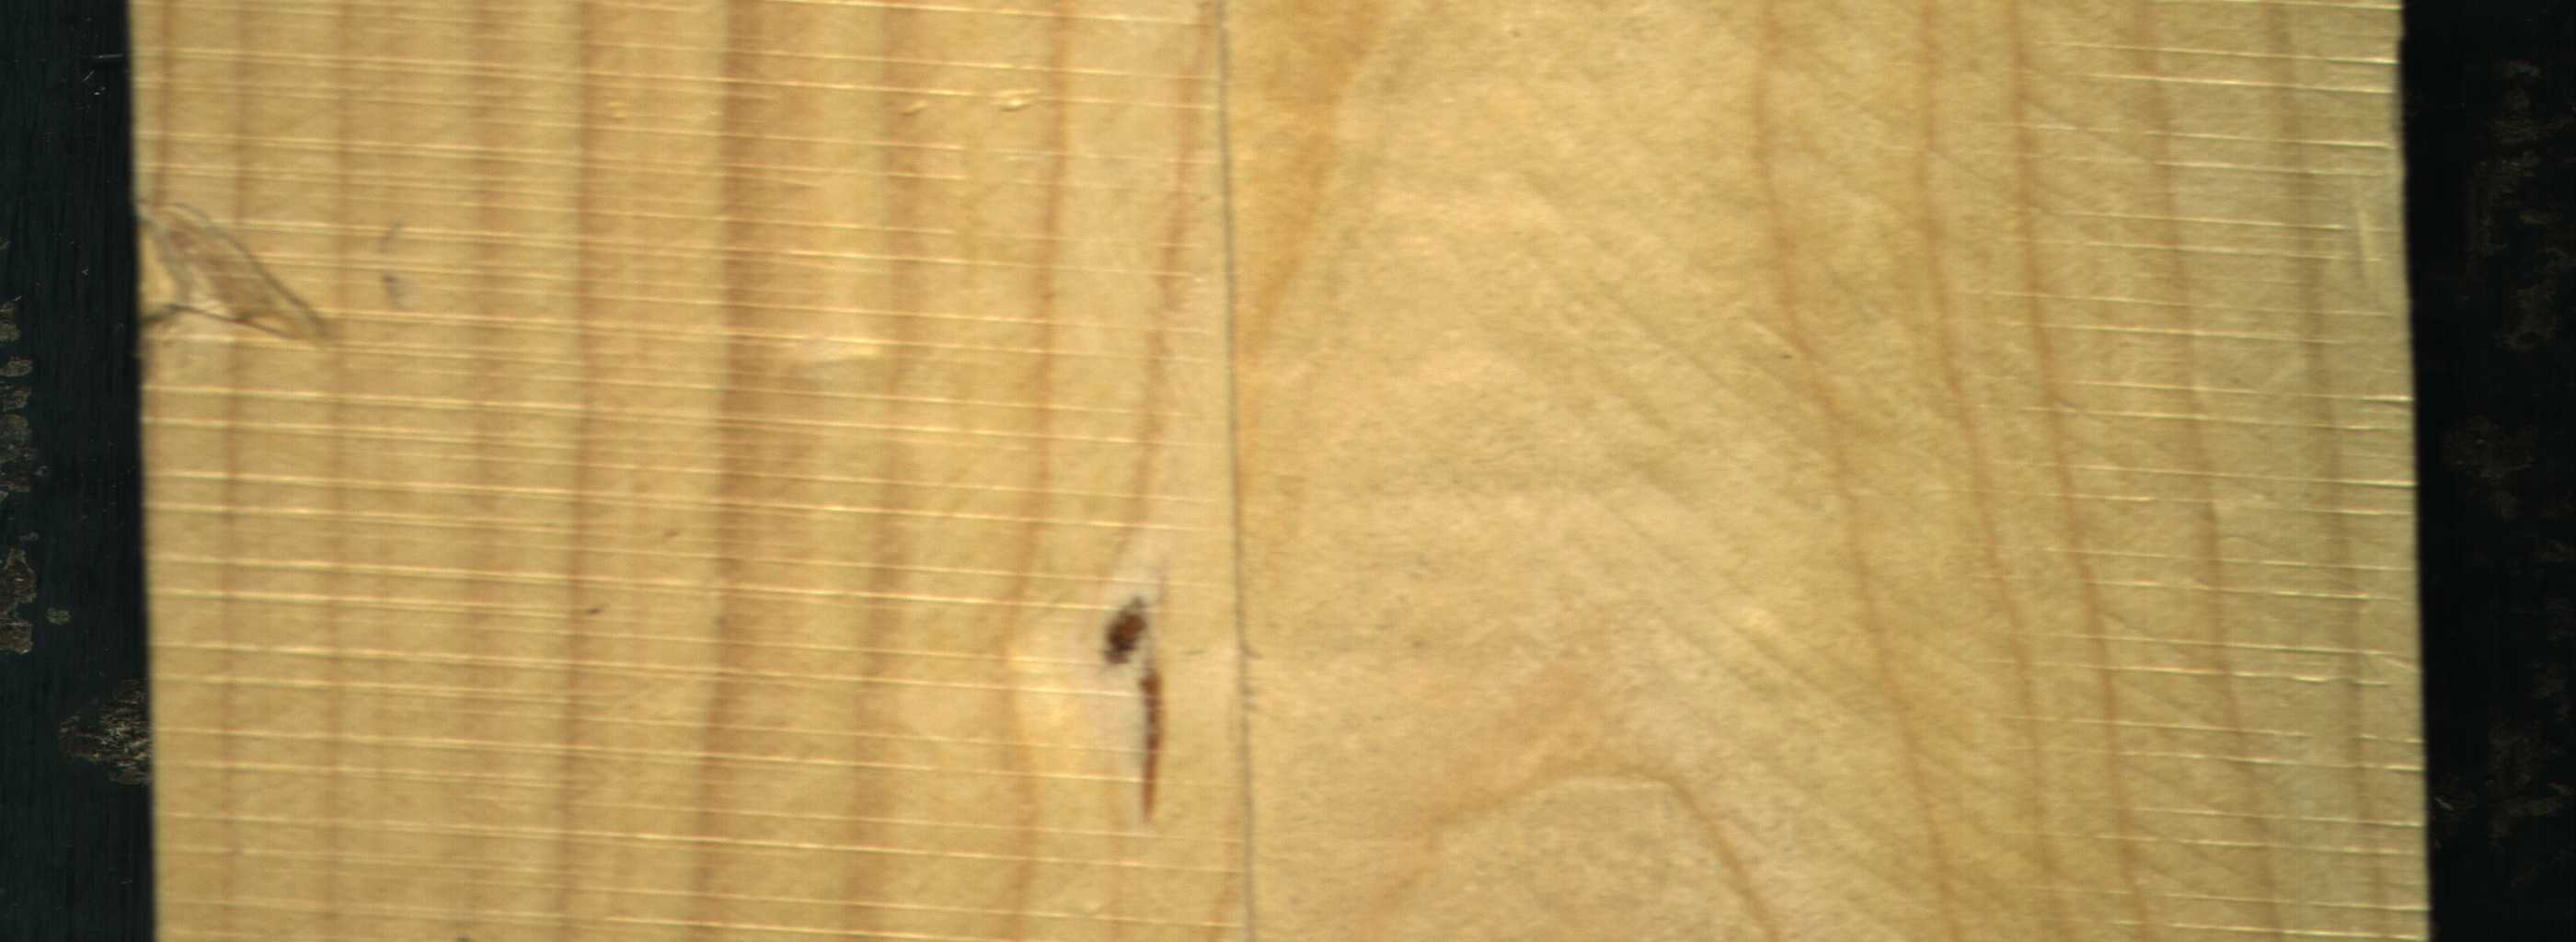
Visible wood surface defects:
resin